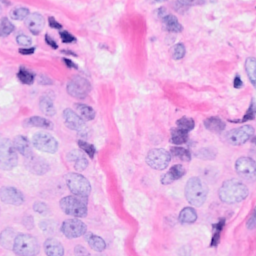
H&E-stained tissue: Breast